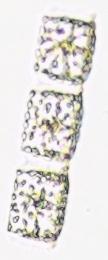
Label: Odontella